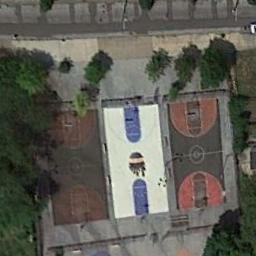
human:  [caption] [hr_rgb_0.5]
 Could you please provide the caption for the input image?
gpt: The two basketball courts are separated by middle cover, With many trees nearby .

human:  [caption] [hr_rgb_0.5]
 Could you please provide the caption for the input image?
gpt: There are two different colors of the basketball court .

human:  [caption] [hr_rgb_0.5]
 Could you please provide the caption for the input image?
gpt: Three basketball courts of different colors on the vacant lot and some trees beside .

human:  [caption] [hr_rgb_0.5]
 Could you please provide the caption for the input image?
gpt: Two basketball courts are surrounded by many trees with a road pass by .

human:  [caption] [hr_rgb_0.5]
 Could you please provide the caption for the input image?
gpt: Many trees are around two basketball courts .